Question: Here is my expected layout:

As you can see, this slider only display one fully image at one time, others are overlapped.
All images are add dynamically from code. I tried to use 'LinearLayout' as container of all images but all images are overflow the screen.
'''
<LinearLayout
android:id="@+id/llHorizontalImages"
android:layout_width="match_parent"
android:layout_height="wrap_content"
android:orientation="horizontal"
android:padding="10dp" >
</LinearLayout>
'''
And the code:
'''
for (ImageInfo image : imagesList) {
ImageView imageView = new ImageView(context);
// load image from internet
ImageLoader.getInstance().displayImage(image.getImagePath(), imageView);
llHorizontalImages.addView(imageView, new LinearLayout.LayoutParams(LinearLayout.LayoutParams.WRAP_CONTENT, LinearLayout.LayoutParams.WRAP_CONTENT));
}
'''
I don't know how to make image overlap others and how can I keep images don't overflow parent view when there are many images in list, they should be counted as number in more photo view.
Does anyone have any suggestions?
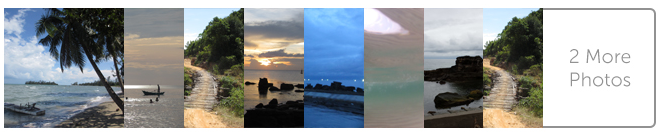
Answer: to achieve what you want. Your question interested me and I tried to get the same result, but it's , it's not complete.
## Activity Class
'''
int wScreen; // WIDTH 1 (Screen width)
RelativeLayout mLayout, mTextLayout; // CONTAINER (Parent's ImageViews)
ImageView imageView; // VAR IMAGEVIEW
private Integer[] imageArray = { // ARRAY IMAGES ITEMS
R.drawable.img1, R.drawable.img2, // (My test was with 18 items)
R.drawable.img3, R.drawable.img4,
R.drawable.img5, R.drawable.img6,
... };
@Override
protected void onCreate(Bundle savedInstanceState) {
super.onCreate(savedInstanceState);
setContentView(R.layout.activity_main);
// Init container
mLayout = (RelativeLayout) findViewById(R.id.mContainer);
// Init subcontainer
mTextLayout = (RelativeLayout) findViewById(R.id.mTextCont);
// Get width screen (int)
DisplayMetrics display = this.getResources().getDisplayMetrics();
wScreen = display.widthPixels;
// Call the method
horizontalListImage();
}
'''
## HorizontalListImage method
'''
private void horizontalListImage() {
int wImage, // WIDTH 2 (Images width)
mChild, // CHILD (Count Images)
n1, // LOOP 1 (Creation Images)
n2; // LOOP 2 (BringToFont function)
// Image width/height
wImage = wScreen / 5;
// Init images
for(n1 = 0; n1 < imageArray.length; n1++) {
// Create new images
imageView = new ImageView(this);
imageView.setImageResource(imageArray[n1]);
// Create a new params
RelativeLayout.LayoutParams paramsImage =
new RelativeLayout.LayoutParams(wImage,wImage);
// Start positioning Images from Left [1]
paramsImage.addRule(RelativeLayout.ALIGN_PARENT_LEFT);
// Except first Image
if(n1 != 0) {
// Set margins left to Images [2]
paramsImage.setMargins((wImage/2)*n1,0,0,0);
}
// Add Images into Container
mLayout.addView(imageView,paramsImage);
/**
* [1] Images position from Left to Right: 0, 1, 2, 3, 4, 5..
* [2] Set margin left to positioning Image overlap each other
**/
// Screen have too much images
if( ((wImage/2)*(n1+4)) >= wScreen && n1+1 < imageArray.length ) {
break;
}
}
// Count children (Images) into container (RelativeLayout)
mChild = mLayout.getChildCount();
// Bring to front function [3]
for(n2 = mChild - 1; n2 >= 0; n2--) {
mLayout.getChildAt(n2).bringToFront();
mLayout.getChildAt(n2).invalidate();
/**
* [3] Bring to front method retrieve any Images in
* descendant order and replace them one by one to the front
* Images position from Left to Right: ..5, 6, 4, 3, 2..
*
* Result: The first Image (now end position) comes to front
* and End Image (now start position) comes to background
*
**/
}
// Number items total - number items displayed
int mNbInfo = imageArray.length - (mChild-1);
if(mNbInfo != 0) {
// Change width/height for text
RelativeLayout.LayoutParams paramsButton =
(RelativeLayout.LayoutParams) mTextLayout.getLayoutParams();
paramsButton.height = paramsButton.width = wImage;
mTextLayout.setLayoutParams(paramsButton);
// Display text
mTextLayout.setVisibility(View.VISIBLE);
// Update text
((TextView) findViewById(R.id.btInfoText))
.setText(mNbInfo+" More Photos");
}
}
'''
Images have a negative left margin of 'half width image' and they have a width set to 'screen divide by 5'. I added some comments to explain what I did..
## Layout
'''
<RelativeLayout xmlns:android="http://schemas.android.com/apk/res/android"
android:id="@+id/mContainer"
android:layout_width="match_parent"
android:layout_height="match_parent"
android:gravity="center_vertical" >
<RelativeLayout
android:id="@+id/mTextCont"
android:layout_width="wrap_content"
android:layout_height="wrap_content"
android:layout_alignParentRight="true"
android:background="@drawable/button_background"
android:visibility="gone" >
<TextView
android:id="@+id/btInfoText"
android:layout_width="match_parent"
android:layout_height="match_parent"
android:layout_centerInParent="true"
android:textColor="#ffc4c4c4"
android:textSize="12sp"
android:padding="5dip"
android:gravity="center" />
</RelativeLayout>
</RelativeLayout>
'''
## Drawable
'''
<shape xmlns:android="http://schemas.android.com/apk/res/android"
android:shape="rectangle">
<corners
android:radius="5dip"
android:topLeftRadius="0dip"
android:bottomLeftRadius="@dimen/corner_bottom_left"
android:bottomRightRadius="@dimen/corner_bottom_right" />
<stroke
android:width="1dip"
android:color="#ffc4c4c4" />
<solid
android:color="#ffffffff" />
</shape>
'''
'android:bottomRightRadius''android:bottomLeftRadius''dimens.xml''values-v12'<URL>
All is in the 'main Thread' without any separate 'Thread' or 'AsyncTask', you should create some parallel threads to avoid bad performance. I tested this on (SDK 2.2) and (3.2). This gives me:

I hope this will be useful.
Regards.